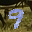
Label: 9